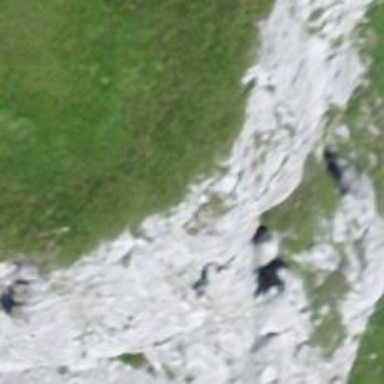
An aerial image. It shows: Natural cliff.